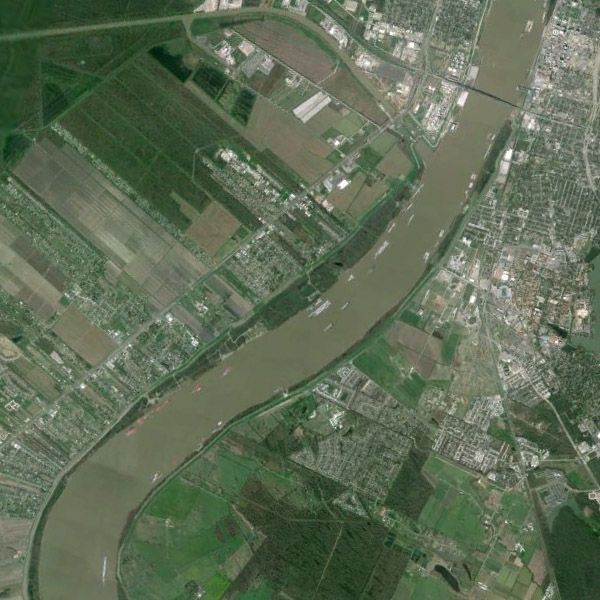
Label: River